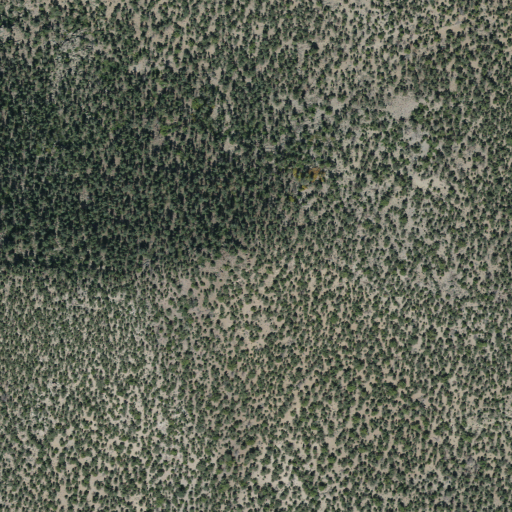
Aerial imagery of mountain in Utah named Mount Escalante containing evergreen forest and shrub